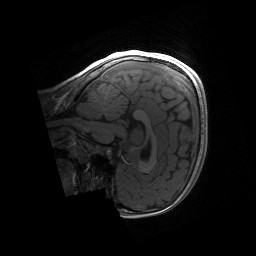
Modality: T1w
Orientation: sagittal
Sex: female
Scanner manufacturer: siemens
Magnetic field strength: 3 T
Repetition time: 1.9 s
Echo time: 0.00243 s